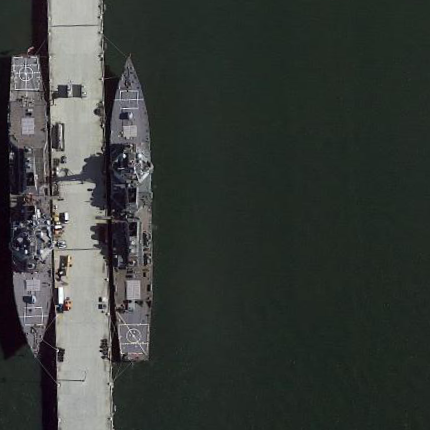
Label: destroyer